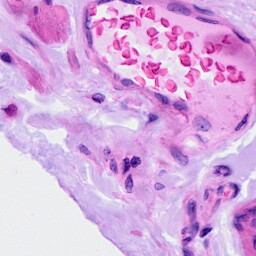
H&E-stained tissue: Ovarian